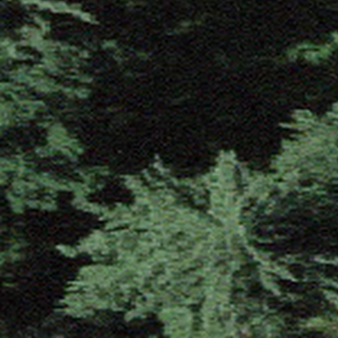
Label: other